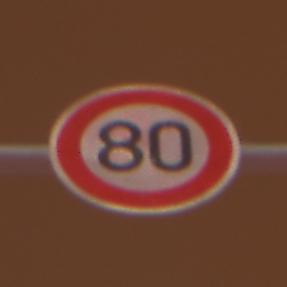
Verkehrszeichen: Geschwindigkeit80
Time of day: Night
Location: Outdoor (Urban)
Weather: Overcast
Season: Winter
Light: Artificial